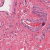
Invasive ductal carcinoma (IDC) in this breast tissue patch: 0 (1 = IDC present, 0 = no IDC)